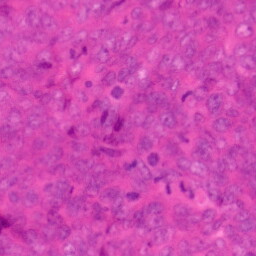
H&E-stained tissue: Colon